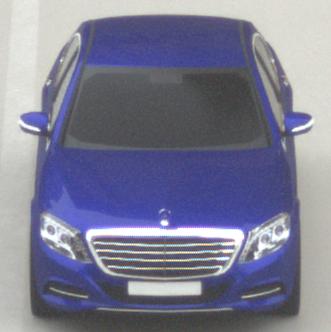
Make: Mercedes-Benz
Model: S 400 HYBRID
Detailed model: S-Class (222) Limousine
Model produced from: 2013/05
Model produced until: 2015/04
Doors: 4
Color: blue
Road condition: wet road
Daytime: midday
Contrast: low contrast